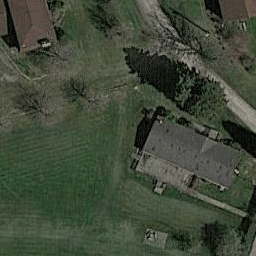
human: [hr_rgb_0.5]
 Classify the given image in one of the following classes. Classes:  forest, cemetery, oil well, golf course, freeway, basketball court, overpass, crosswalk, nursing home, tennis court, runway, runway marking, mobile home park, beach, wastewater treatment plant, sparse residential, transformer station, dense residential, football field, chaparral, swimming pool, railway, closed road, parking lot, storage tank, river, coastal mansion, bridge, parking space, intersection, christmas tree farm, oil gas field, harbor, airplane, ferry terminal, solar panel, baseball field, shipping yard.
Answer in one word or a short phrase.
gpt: sparse residential